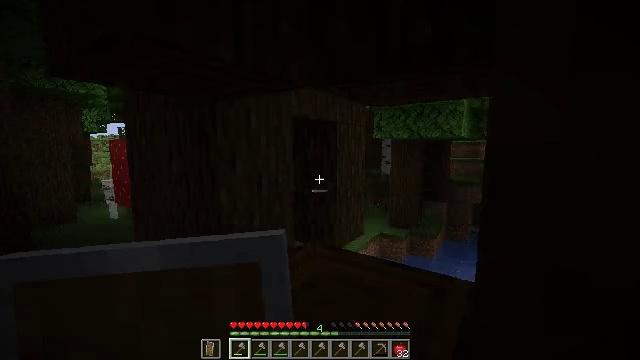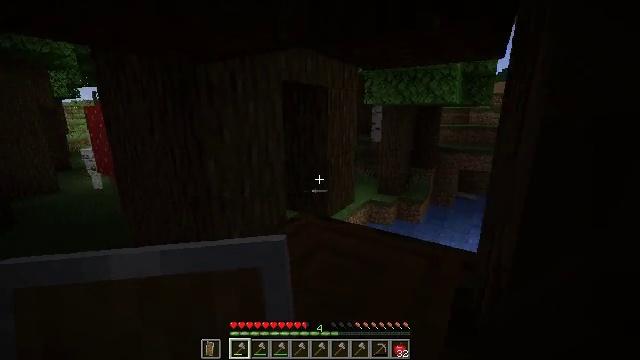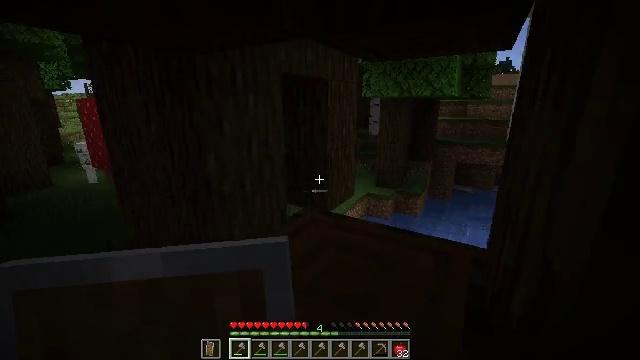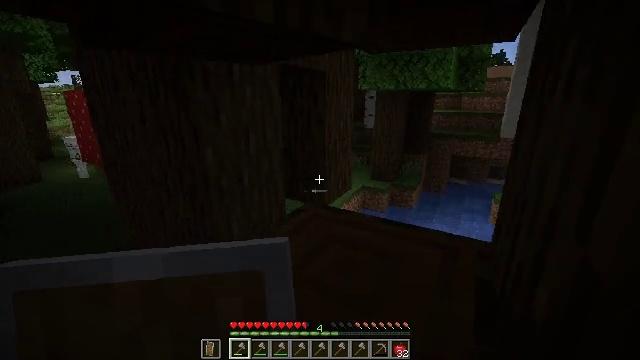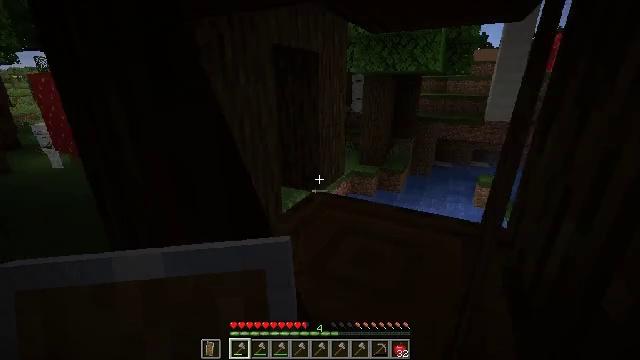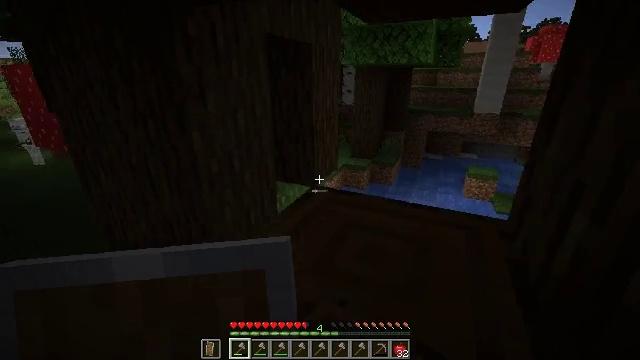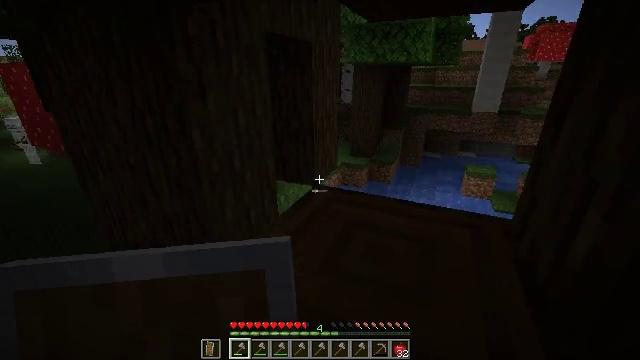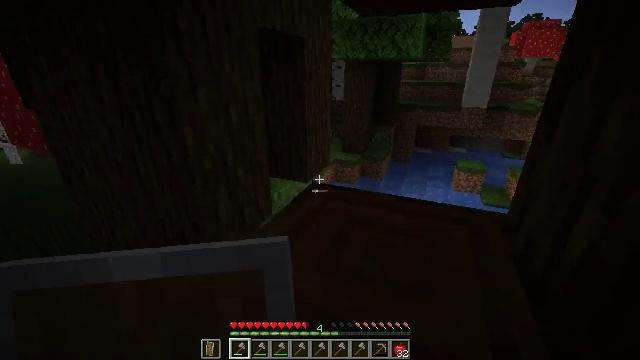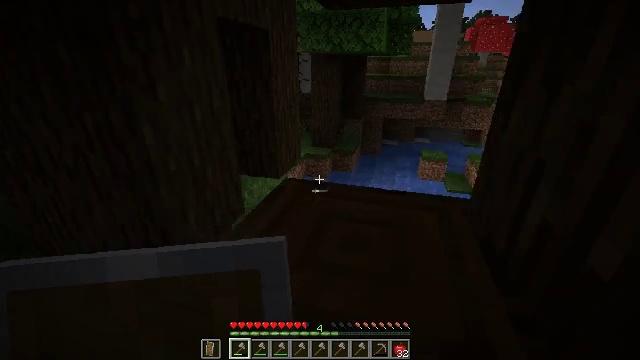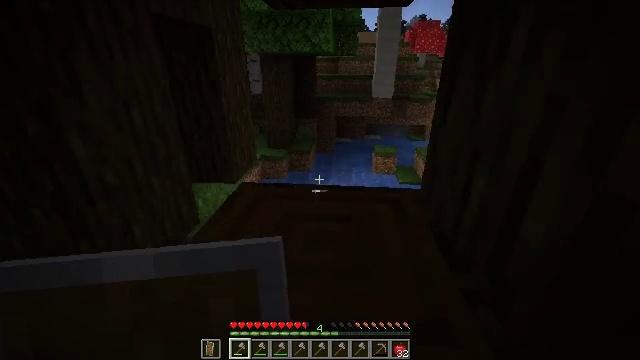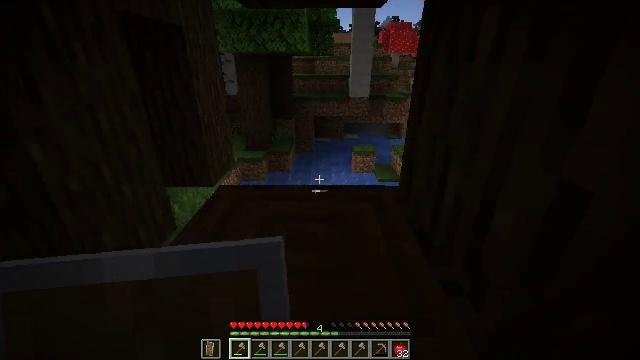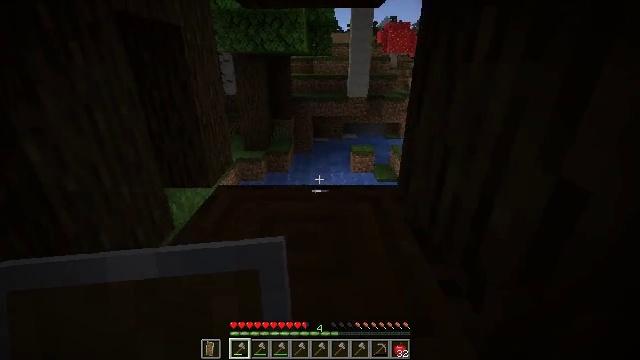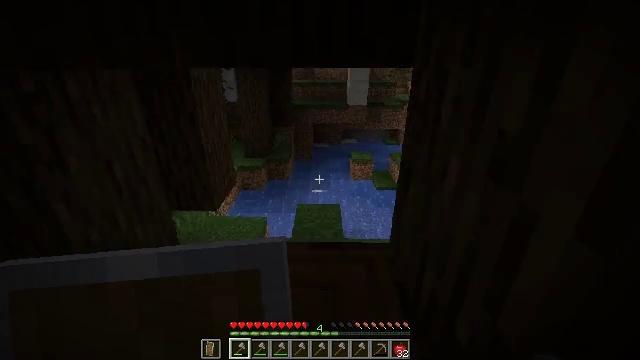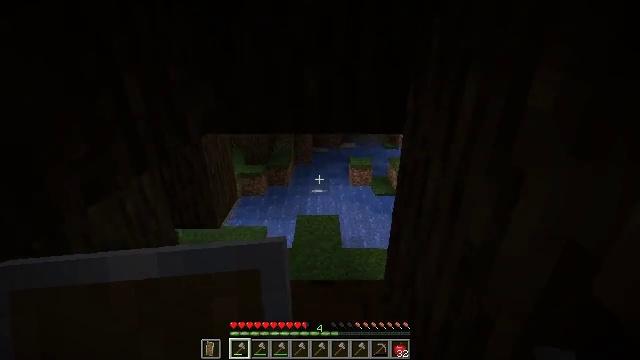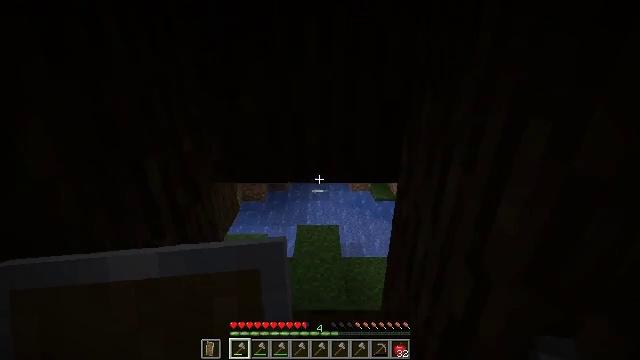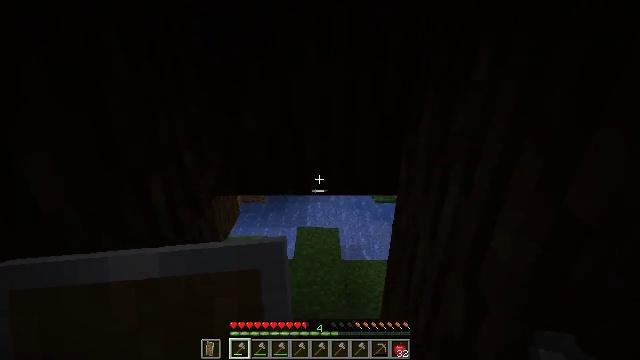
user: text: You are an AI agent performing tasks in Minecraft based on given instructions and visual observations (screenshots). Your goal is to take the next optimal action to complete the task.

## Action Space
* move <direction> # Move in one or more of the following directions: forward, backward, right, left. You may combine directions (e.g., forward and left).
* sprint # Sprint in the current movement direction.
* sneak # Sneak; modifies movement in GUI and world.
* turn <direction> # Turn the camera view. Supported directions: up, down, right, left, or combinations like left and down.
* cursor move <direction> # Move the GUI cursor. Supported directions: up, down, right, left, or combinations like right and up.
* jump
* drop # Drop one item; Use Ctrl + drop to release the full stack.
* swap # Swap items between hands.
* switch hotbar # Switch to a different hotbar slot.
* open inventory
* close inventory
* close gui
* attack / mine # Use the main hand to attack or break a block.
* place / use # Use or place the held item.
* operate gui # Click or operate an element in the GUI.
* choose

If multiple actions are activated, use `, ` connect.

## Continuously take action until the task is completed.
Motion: motion action
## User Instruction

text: Collect dark oak log for building.
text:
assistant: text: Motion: move forward, turn right and down
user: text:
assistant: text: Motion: move forward, turn down
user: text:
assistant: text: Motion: move forward, turn right and down
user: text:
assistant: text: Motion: move forward, turn right and down
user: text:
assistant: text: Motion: turn right and down
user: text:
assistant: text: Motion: no_op
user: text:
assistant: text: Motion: turn right
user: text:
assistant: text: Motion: turn right and down
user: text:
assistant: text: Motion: turn right
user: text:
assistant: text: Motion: turn right
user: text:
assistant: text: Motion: move forward
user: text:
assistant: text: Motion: move forward, jump
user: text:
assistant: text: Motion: move forward, jump
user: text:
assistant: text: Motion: move forward, jump
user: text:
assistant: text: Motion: move forward, jump
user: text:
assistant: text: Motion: move forward, jump
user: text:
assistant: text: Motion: move forward
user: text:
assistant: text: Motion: move forward
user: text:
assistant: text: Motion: no_op
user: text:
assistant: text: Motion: no_op
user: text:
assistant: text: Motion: turn left
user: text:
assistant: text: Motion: turn left and up
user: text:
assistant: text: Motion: turn left and up
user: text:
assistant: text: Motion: turn left
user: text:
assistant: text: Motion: turn left
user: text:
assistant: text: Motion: turn left
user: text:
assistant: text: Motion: turn left
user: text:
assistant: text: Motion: turn left
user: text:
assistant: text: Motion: turn left
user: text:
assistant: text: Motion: turn left and up